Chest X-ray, AP view. Patient: 57 years old, sex M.
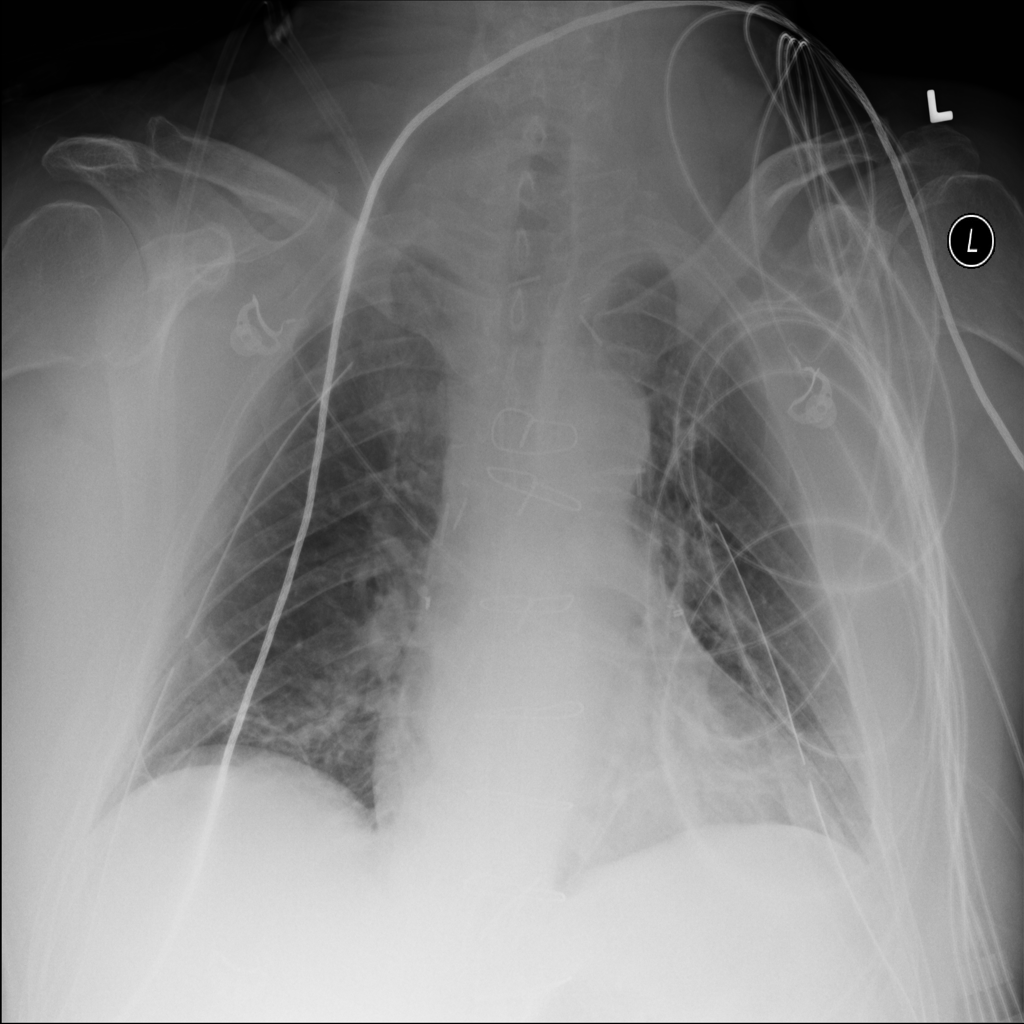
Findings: No Finding